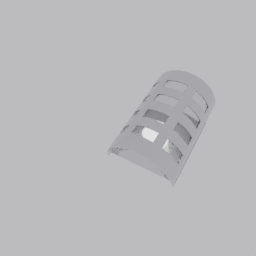
Label: lighting